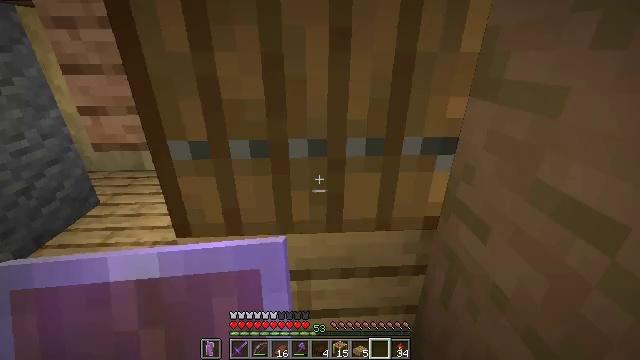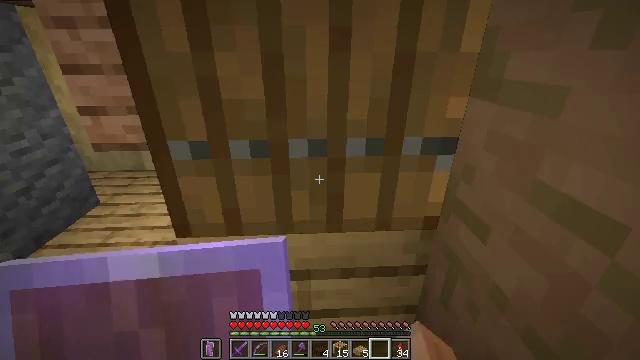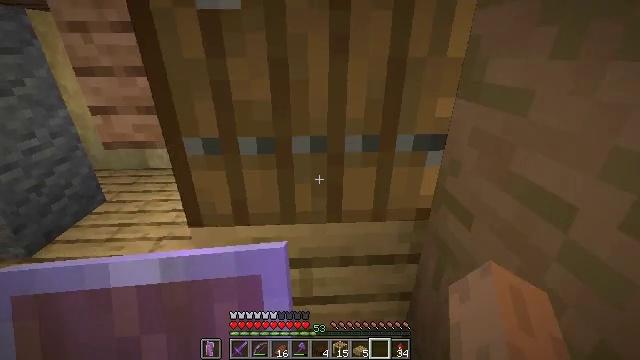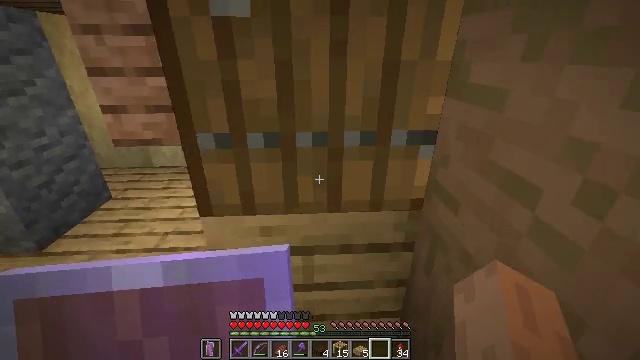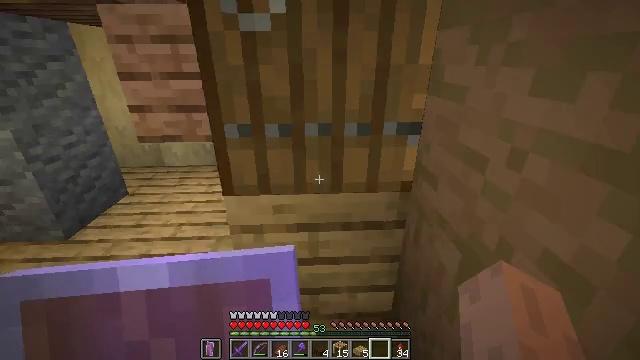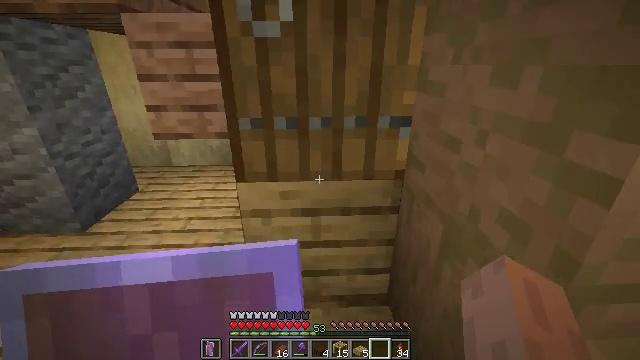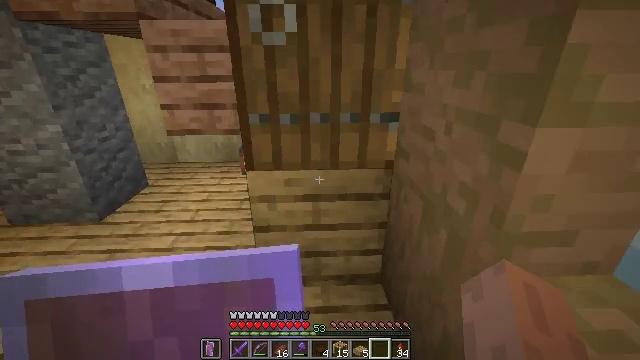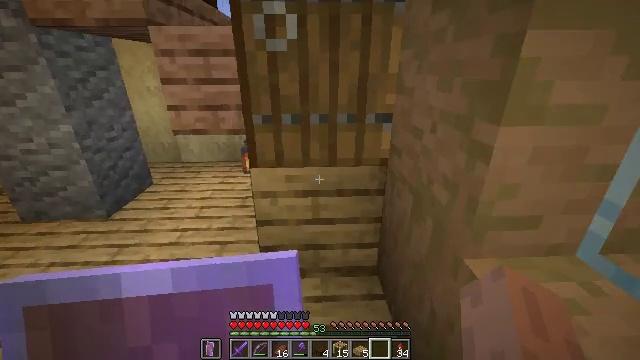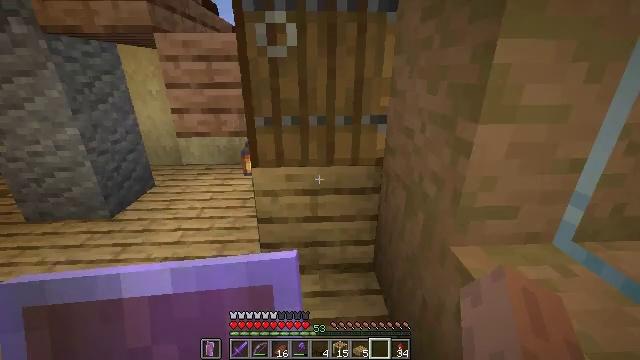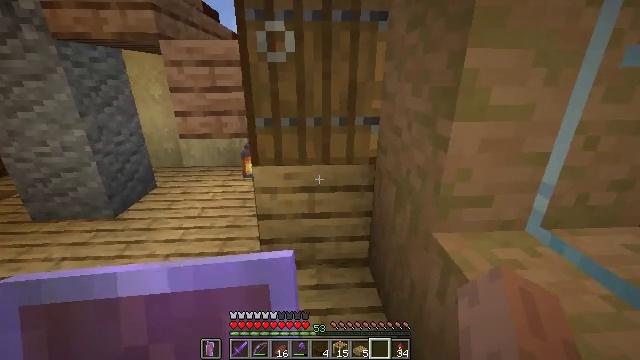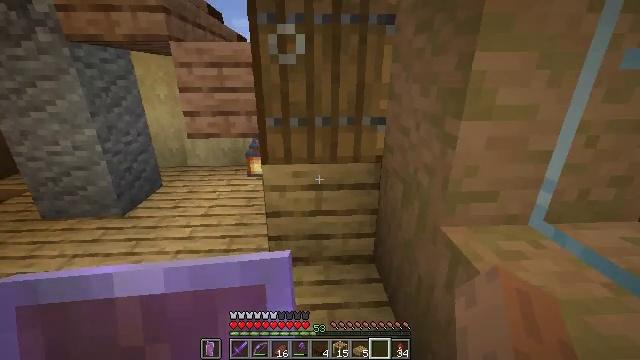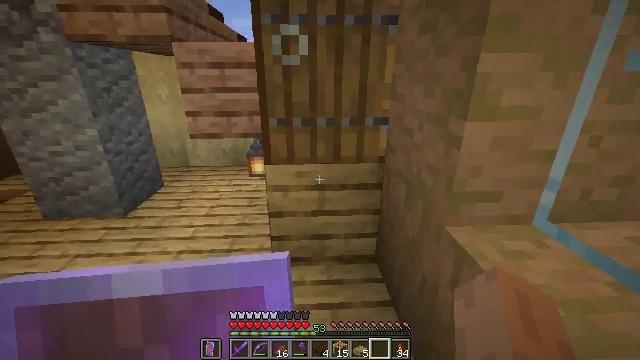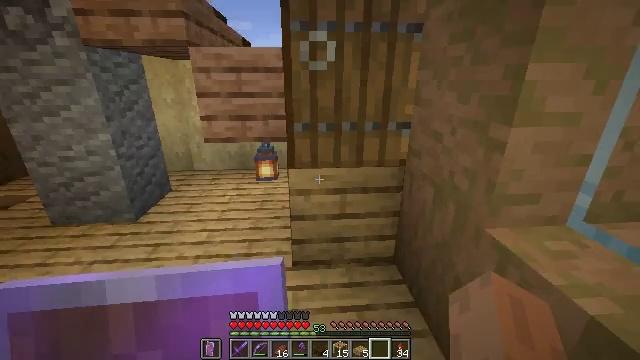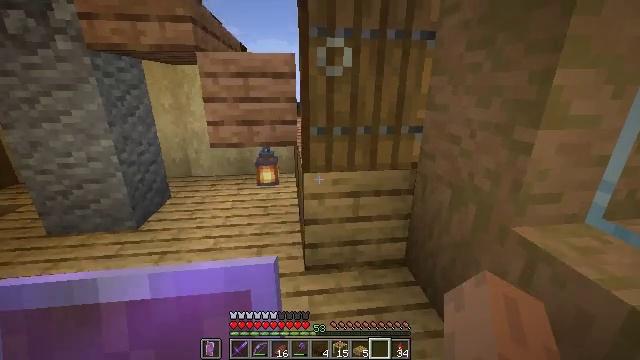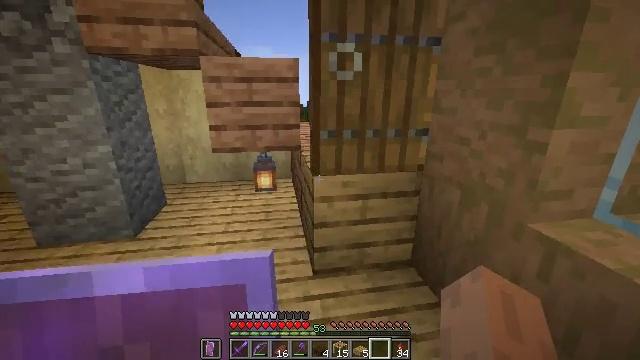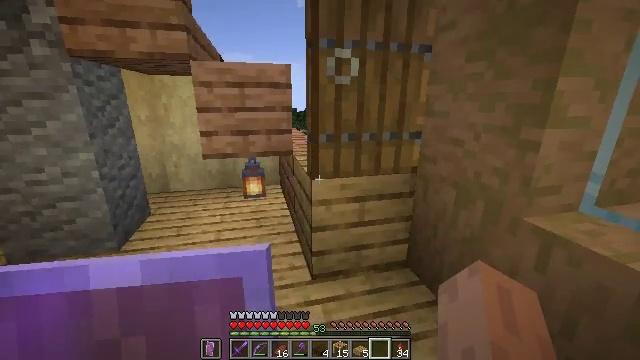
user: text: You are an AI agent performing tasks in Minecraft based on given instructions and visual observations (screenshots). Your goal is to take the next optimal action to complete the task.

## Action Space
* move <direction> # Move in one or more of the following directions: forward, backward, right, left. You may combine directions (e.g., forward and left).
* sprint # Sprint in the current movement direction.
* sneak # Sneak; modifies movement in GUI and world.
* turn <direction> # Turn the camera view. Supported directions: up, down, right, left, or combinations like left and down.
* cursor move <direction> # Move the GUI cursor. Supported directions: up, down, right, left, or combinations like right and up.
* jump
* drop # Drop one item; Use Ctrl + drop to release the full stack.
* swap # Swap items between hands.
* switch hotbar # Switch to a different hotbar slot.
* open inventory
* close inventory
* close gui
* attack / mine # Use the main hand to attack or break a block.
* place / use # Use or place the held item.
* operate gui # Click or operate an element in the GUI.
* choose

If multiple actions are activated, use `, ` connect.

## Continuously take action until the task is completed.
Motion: motion action
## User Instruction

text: Attack the spruce door to gather it.
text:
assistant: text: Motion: no_op
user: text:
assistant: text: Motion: move back
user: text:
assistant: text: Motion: move back
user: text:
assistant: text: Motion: move back, turn up
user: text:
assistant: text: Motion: move back, turn up
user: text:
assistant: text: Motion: move back
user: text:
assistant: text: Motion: move back
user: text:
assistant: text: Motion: no_op
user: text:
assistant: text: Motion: no_op
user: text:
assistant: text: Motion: move left
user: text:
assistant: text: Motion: move left
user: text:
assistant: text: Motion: move left, turn right
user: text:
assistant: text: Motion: move left, turn right and up
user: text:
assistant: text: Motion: move left, turn right and up
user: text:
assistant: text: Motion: move left, turn right and up
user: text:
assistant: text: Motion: move left, turn right and up
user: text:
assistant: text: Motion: move left, turn right and up
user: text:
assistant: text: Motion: move left, turn right and up
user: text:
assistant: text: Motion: move left, turn right and up
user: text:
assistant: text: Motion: move left, turn right
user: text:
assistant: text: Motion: move left, turn right and up
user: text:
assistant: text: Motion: move left, turn right and up
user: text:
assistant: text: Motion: move left, turn right and up
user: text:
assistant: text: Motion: move left, turn right
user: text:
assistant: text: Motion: move left
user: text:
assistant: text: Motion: move left
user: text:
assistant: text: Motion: move left, turn right
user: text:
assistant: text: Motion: turn right
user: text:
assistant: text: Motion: no_op
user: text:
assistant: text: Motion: move right